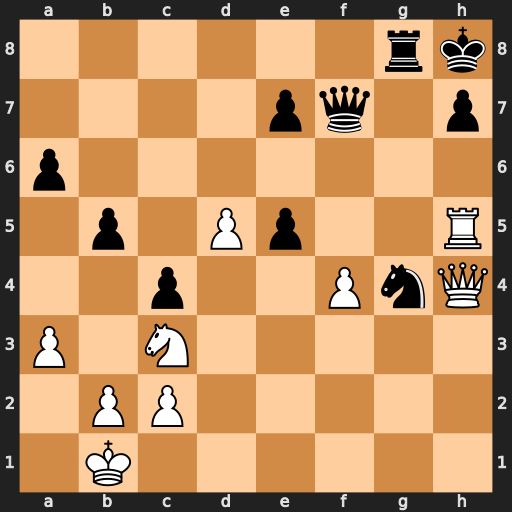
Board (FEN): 6rk/4pq1p/p7/1p1Pp2R/2p2PnQ/P1N5/1PP5/1K6
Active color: w
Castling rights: -
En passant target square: -
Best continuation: Ne4 Ne3 Ng5